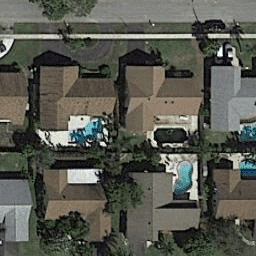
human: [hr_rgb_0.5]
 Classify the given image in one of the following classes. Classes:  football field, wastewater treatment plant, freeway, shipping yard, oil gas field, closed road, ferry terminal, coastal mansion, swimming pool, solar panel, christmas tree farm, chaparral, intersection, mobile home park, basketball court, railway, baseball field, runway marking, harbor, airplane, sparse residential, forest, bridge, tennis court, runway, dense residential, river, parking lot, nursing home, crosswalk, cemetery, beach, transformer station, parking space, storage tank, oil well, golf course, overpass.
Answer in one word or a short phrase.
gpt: dense residential